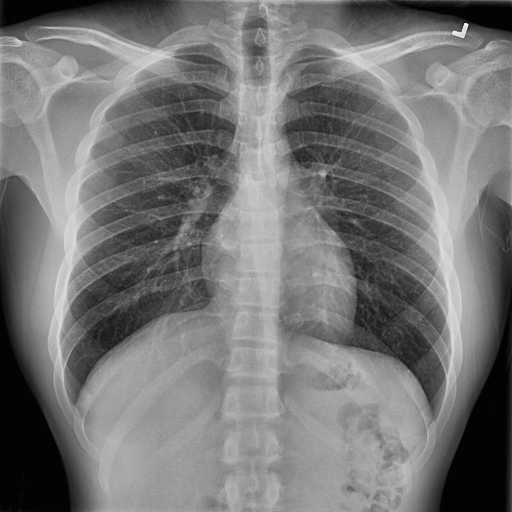
Finding: NORMAL